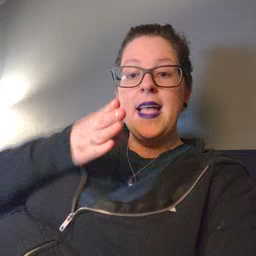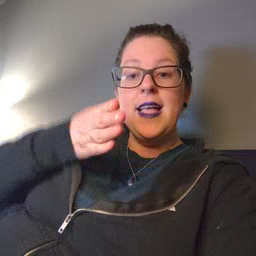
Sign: after